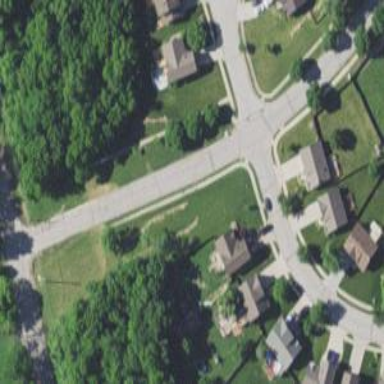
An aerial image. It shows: Unmarked crossing.